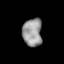
Tissue: prostate
Cell type: T cells
Senescence score: 0.6927
Nuclear area (px): 531
Mean DAPI intensity: 152.036